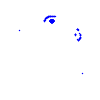
Particle: electron